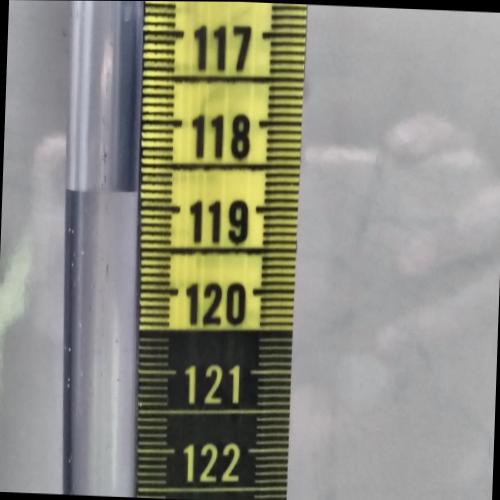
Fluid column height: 118.8 cm